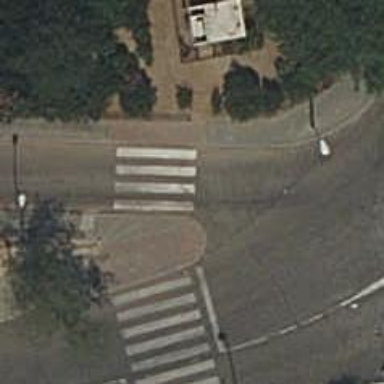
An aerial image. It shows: Road with traffic signals at crossing.